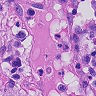
Metastatic tissue present: no